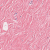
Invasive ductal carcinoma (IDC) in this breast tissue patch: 0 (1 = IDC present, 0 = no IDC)